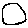
Label: circle